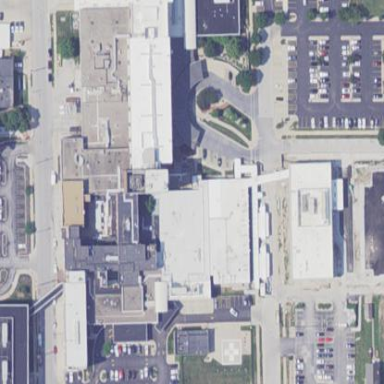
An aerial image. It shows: Hospital building.